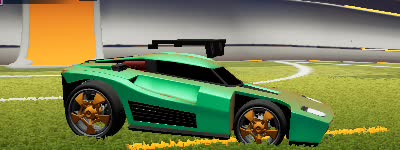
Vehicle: breakout